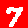
Digit: 7